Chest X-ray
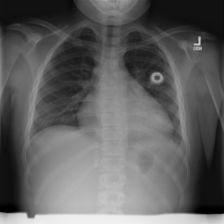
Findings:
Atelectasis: negative
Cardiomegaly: positive
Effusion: negative
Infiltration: negative
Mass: negative
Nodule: negative
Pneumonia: negative
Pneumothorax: negative
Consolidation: negative
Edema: negative
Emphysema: negative
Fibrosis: negative
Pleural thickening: negative
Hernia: negative